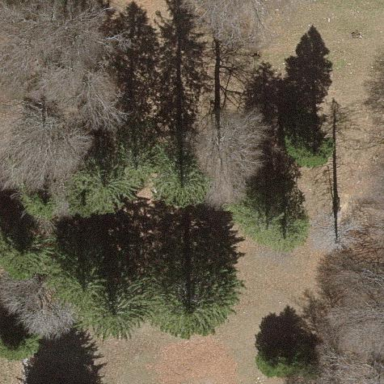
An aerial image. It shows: Beautiful woodland area.